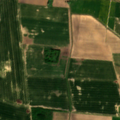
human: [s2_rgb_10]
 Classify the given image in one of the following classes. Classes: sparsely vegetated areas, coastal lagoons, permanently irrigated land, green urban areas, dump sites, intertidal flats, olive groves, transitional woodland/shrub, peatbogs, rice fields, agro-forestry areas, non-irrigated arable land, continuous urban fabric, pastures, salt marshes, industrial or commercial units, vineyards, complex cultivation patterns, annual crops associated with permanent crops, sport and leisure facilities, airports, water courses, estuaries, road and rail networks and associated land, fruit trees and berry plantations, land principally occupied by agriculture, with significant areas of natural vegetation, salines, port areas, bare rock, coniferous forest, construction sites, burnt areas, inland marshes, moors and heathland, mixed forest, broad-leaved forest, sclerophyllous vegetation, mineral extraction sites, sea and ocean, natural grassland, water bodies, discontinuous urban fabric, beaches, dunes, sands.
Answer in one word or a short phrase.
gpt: non-irrigated arable land, pastures, complex cultivation patterns, land principally occupied by agriculture, with significant areas of natural vegetation